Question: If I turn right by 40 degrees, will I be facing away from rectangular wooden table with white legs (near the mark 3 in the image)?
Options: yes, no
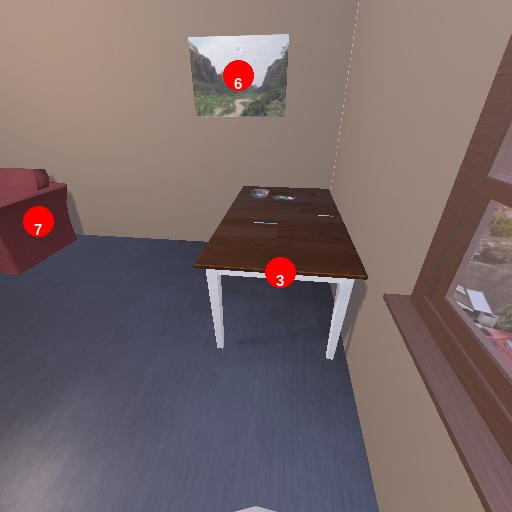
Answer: yes